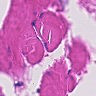
Metastatic tissue present: no